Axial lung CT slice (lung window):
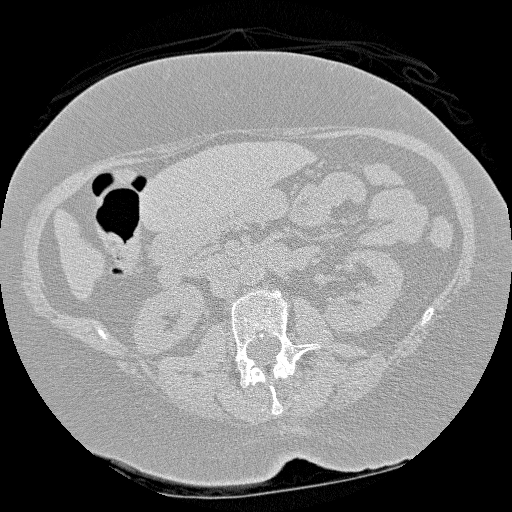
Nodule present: no